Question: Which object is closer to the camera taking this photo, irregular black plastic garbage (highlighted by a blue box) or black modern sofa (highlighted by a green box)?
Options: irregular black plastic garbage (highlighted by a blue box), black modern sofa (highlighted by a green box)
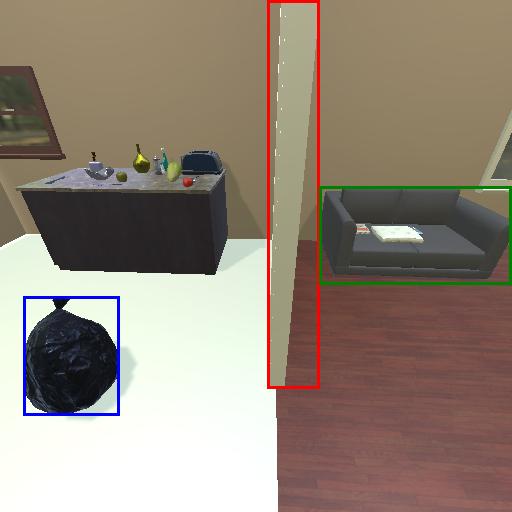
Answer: irregular black plastic garbage (highlighted by a blue box)